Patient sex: F
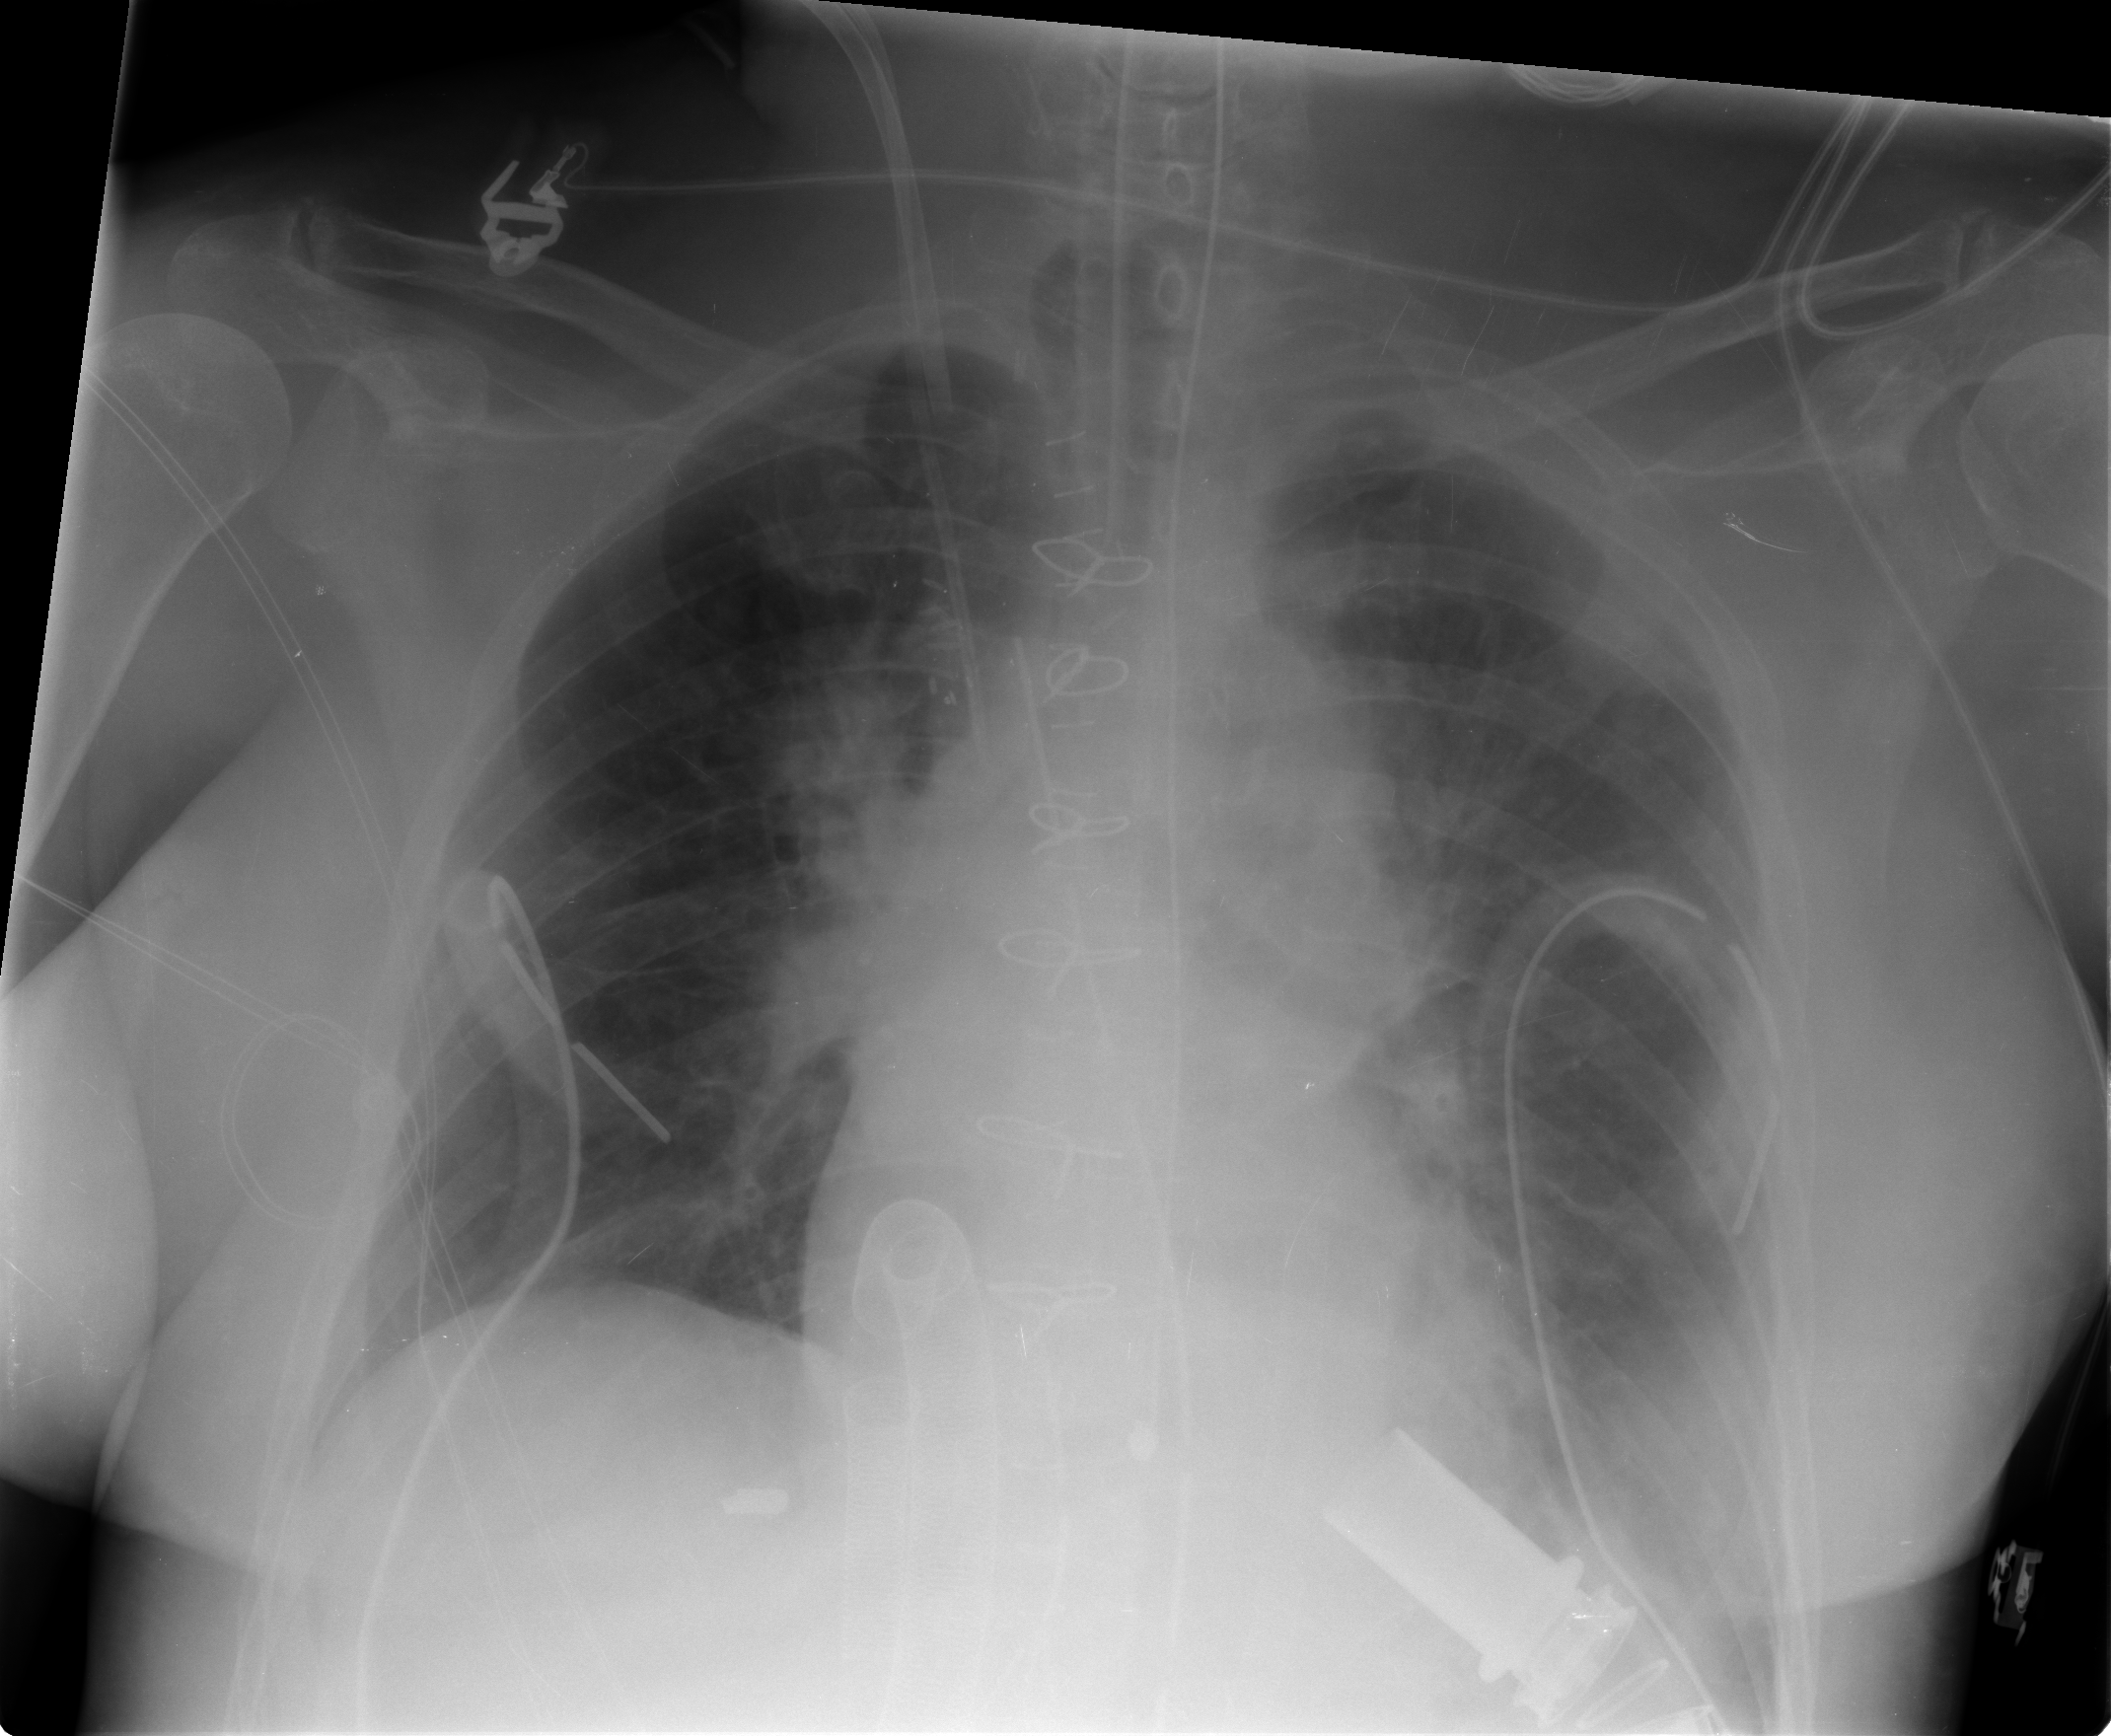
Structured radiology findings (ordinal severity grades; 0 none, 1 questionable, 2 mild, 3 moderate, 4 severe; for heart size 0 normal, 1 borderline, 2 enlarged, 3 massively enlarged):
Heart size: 0
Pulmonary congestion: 0
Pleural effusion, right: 0
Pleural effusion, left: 2
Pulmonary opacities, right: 0
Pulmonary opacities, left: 1
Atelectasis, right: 2
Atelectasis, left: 2